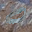
Label: 0